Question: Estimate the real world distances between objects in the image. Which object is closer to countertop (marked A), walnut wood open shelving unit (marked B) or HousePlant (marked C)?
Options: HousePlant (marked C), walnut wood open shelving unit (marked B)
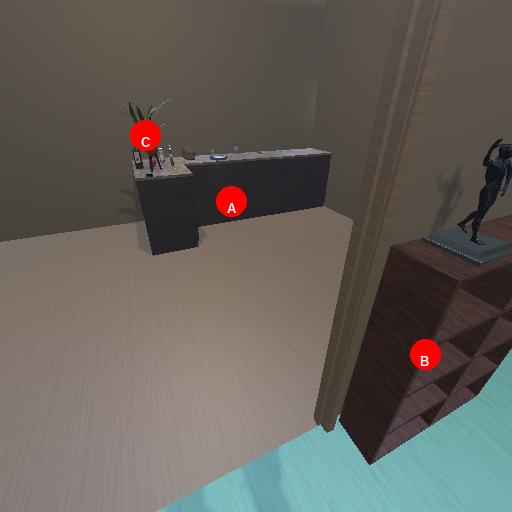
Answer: HousePlant (marked C)